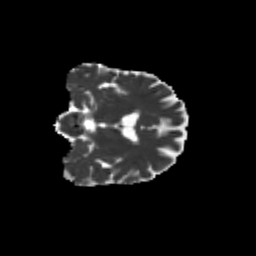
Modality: MD
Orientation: coronal
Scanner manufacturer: siemens
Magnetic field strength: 3 T
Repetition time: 9.2 s
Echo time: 0.084 s